Field crop: maize
Growth stage: 2
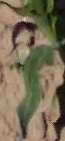
Species: maize